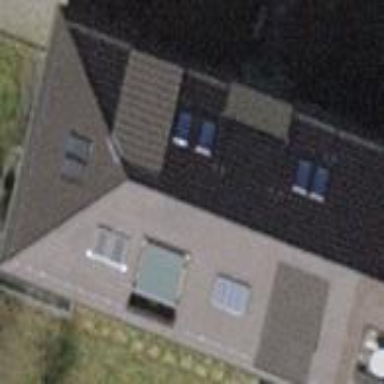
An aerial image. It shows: Hipped roof on apartment building.